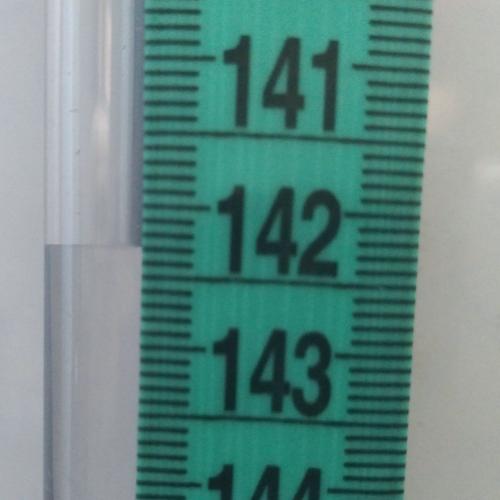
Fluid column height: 142.3 cm